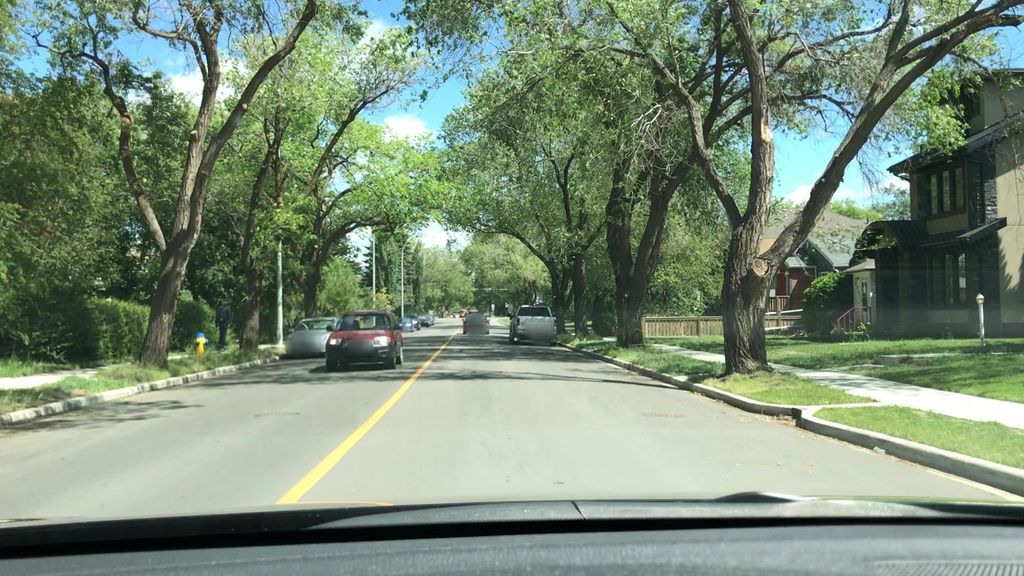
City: edmonton